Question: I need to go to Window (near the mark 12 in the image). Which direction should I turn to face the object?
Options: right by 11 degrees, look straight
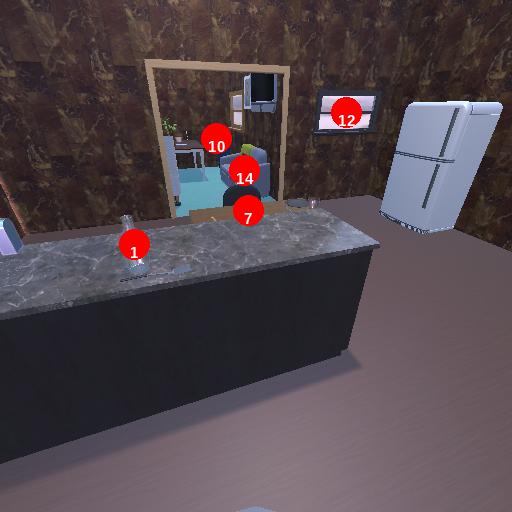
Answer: right by 11 degrees